Interaction volume radius: 10 \u00c5
Interaction volume height: 10 \u00c5
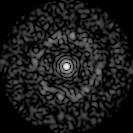
Disorder parameter: 0.8492